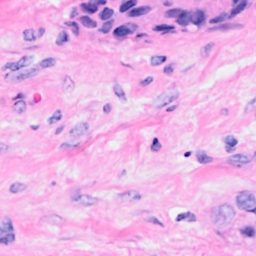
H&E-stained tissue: Breast